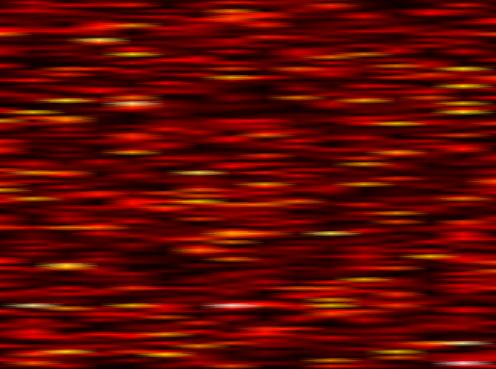
Label: WOLA